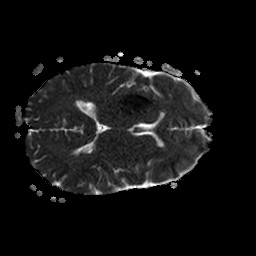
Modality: ADC
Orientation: axial
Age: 42
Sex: male
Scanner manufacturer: philips
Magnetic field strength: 1.5 T
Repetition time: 3.481 s
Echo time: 0.07039 s